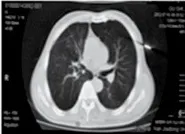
Primary lung tumor and interstitial pneumonia prior to and following treatment. Results following one year of gefitinib treatment.
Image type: radiology (ct)